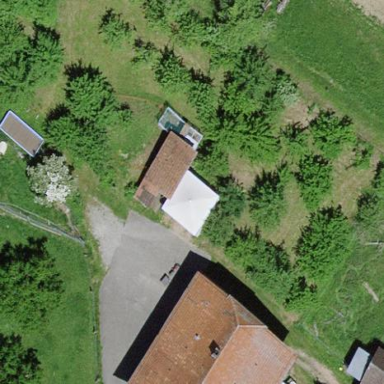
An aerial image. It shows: Orchard.